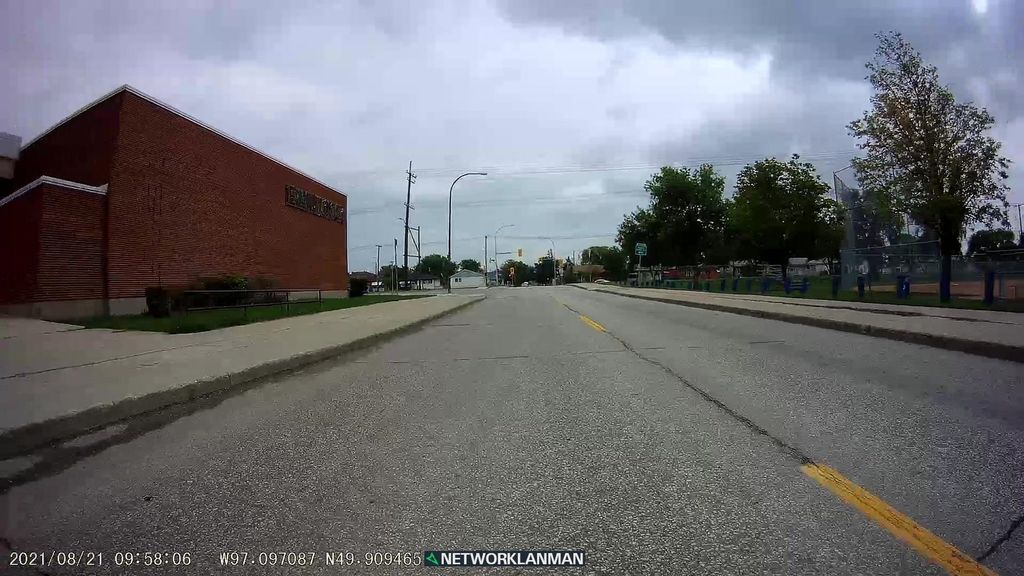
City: winnipeg